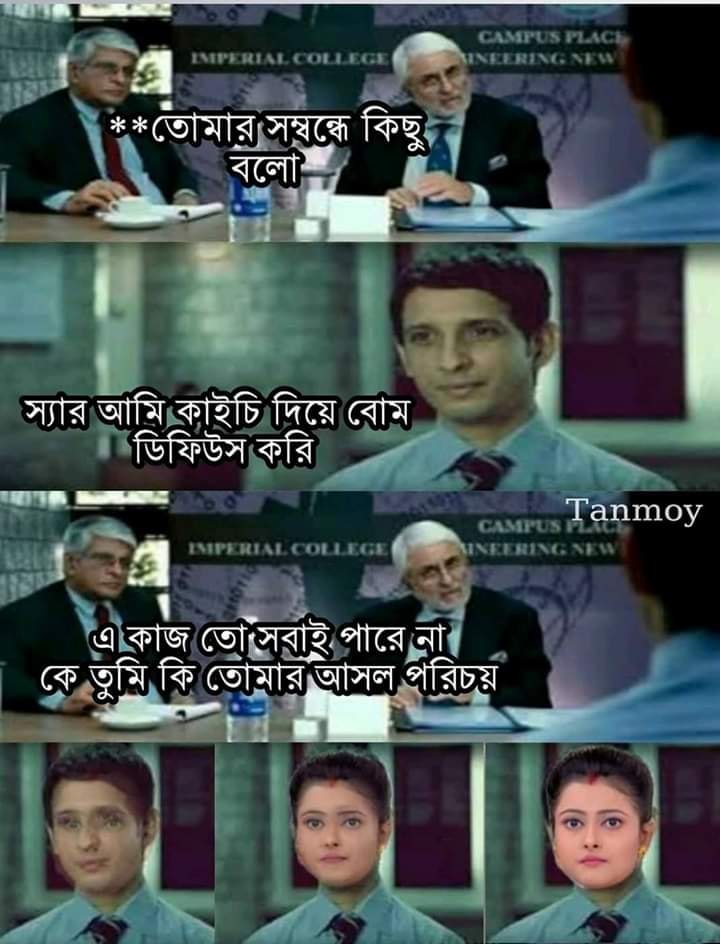
Caption: ** তোমার সম্বন্ধে কিছু বলো    স্যার আমি কাইচি দিয়ে বোম ডিফিউস করি     এ কাজ তো সবাই পারে না কে তুমি কি তোমার আসল পরিচয়
Label: hate